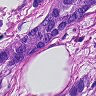
Metastatic tissue present: yes